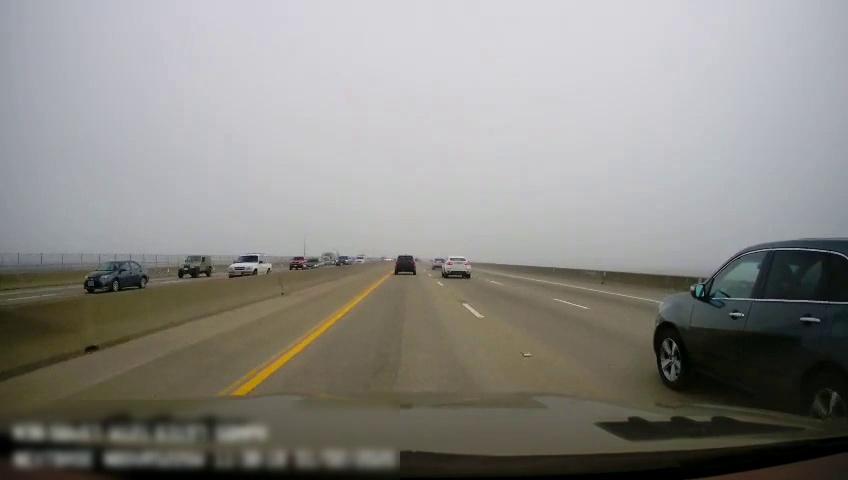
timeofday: Day
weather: Cloudy
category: Drivable Space
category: Drivable Space
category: Vehicles | Car
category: Vehicles | SUV
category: Vehicles | Truck
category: Vehicles | Truck
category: Vehicles | SUV
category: Vehicles | Car
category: Vehicles | SUV
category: Vehicles | Truck
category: Vehicles | SUV
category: Vehicles | SUV
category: Vehicles | SUV
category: Vehicles | SUV
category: Lanes | Current Lane
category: Lanes | Current Lane
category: Lanes | Alternate Lane
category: Lanes | Alternate Lane
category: Lanes | Alternate Lane
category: Lanes | Opposite Lane
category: Lanes | Opposite Lane